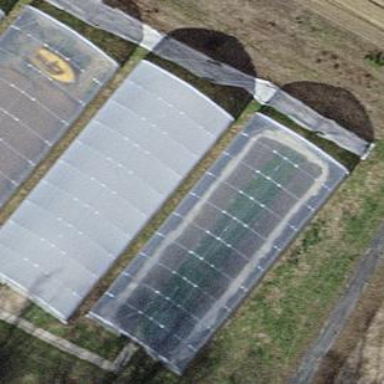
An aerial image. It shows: Greenhouse.